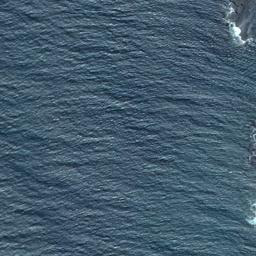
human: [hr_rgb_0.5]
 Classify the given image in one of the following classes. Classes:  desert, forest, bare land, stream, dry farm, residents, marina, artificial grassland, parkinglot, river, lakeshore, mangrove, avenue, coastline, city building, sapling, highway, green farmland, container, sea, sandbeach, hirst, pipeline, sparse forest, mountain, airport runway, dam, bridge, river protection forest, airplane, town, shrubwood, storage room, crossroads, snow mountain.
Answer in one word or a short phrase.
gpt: sea